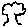
Label: tree